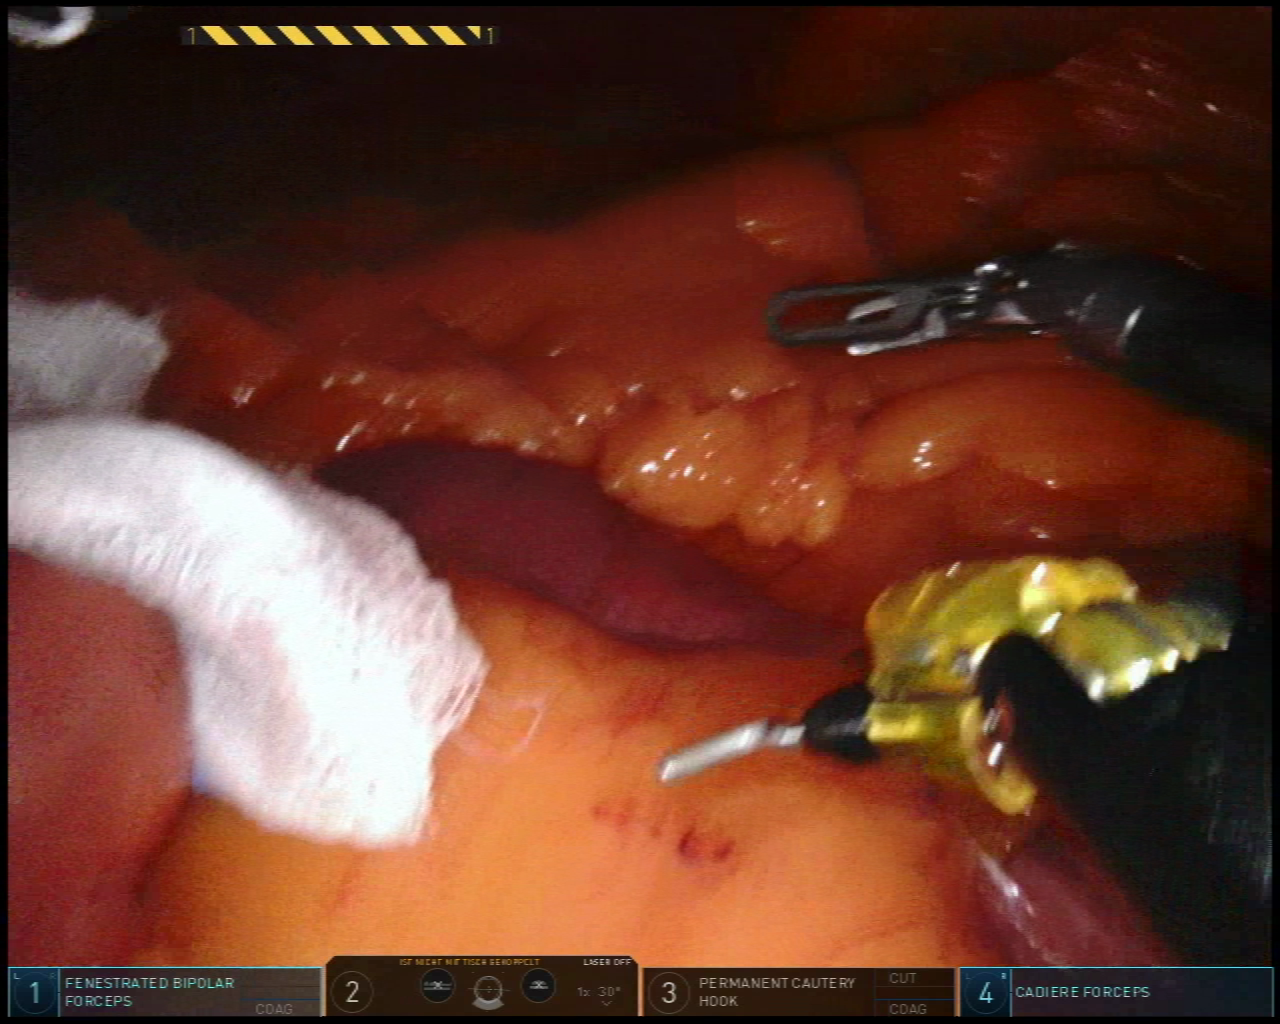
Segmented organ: small_intestine
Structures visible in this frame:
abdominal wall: no
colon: no
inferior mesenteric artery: no
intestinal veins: no
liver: no
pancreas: no
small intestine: yes
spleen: no
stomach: no
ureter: no
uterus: no
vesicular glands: no